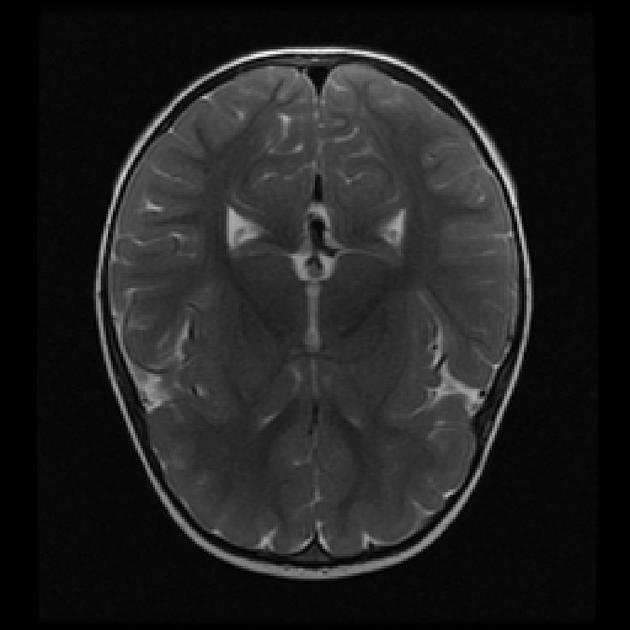
Label: notumor